Field crop: maize
Growth stage: 2
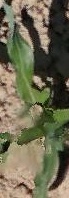
Species: maize